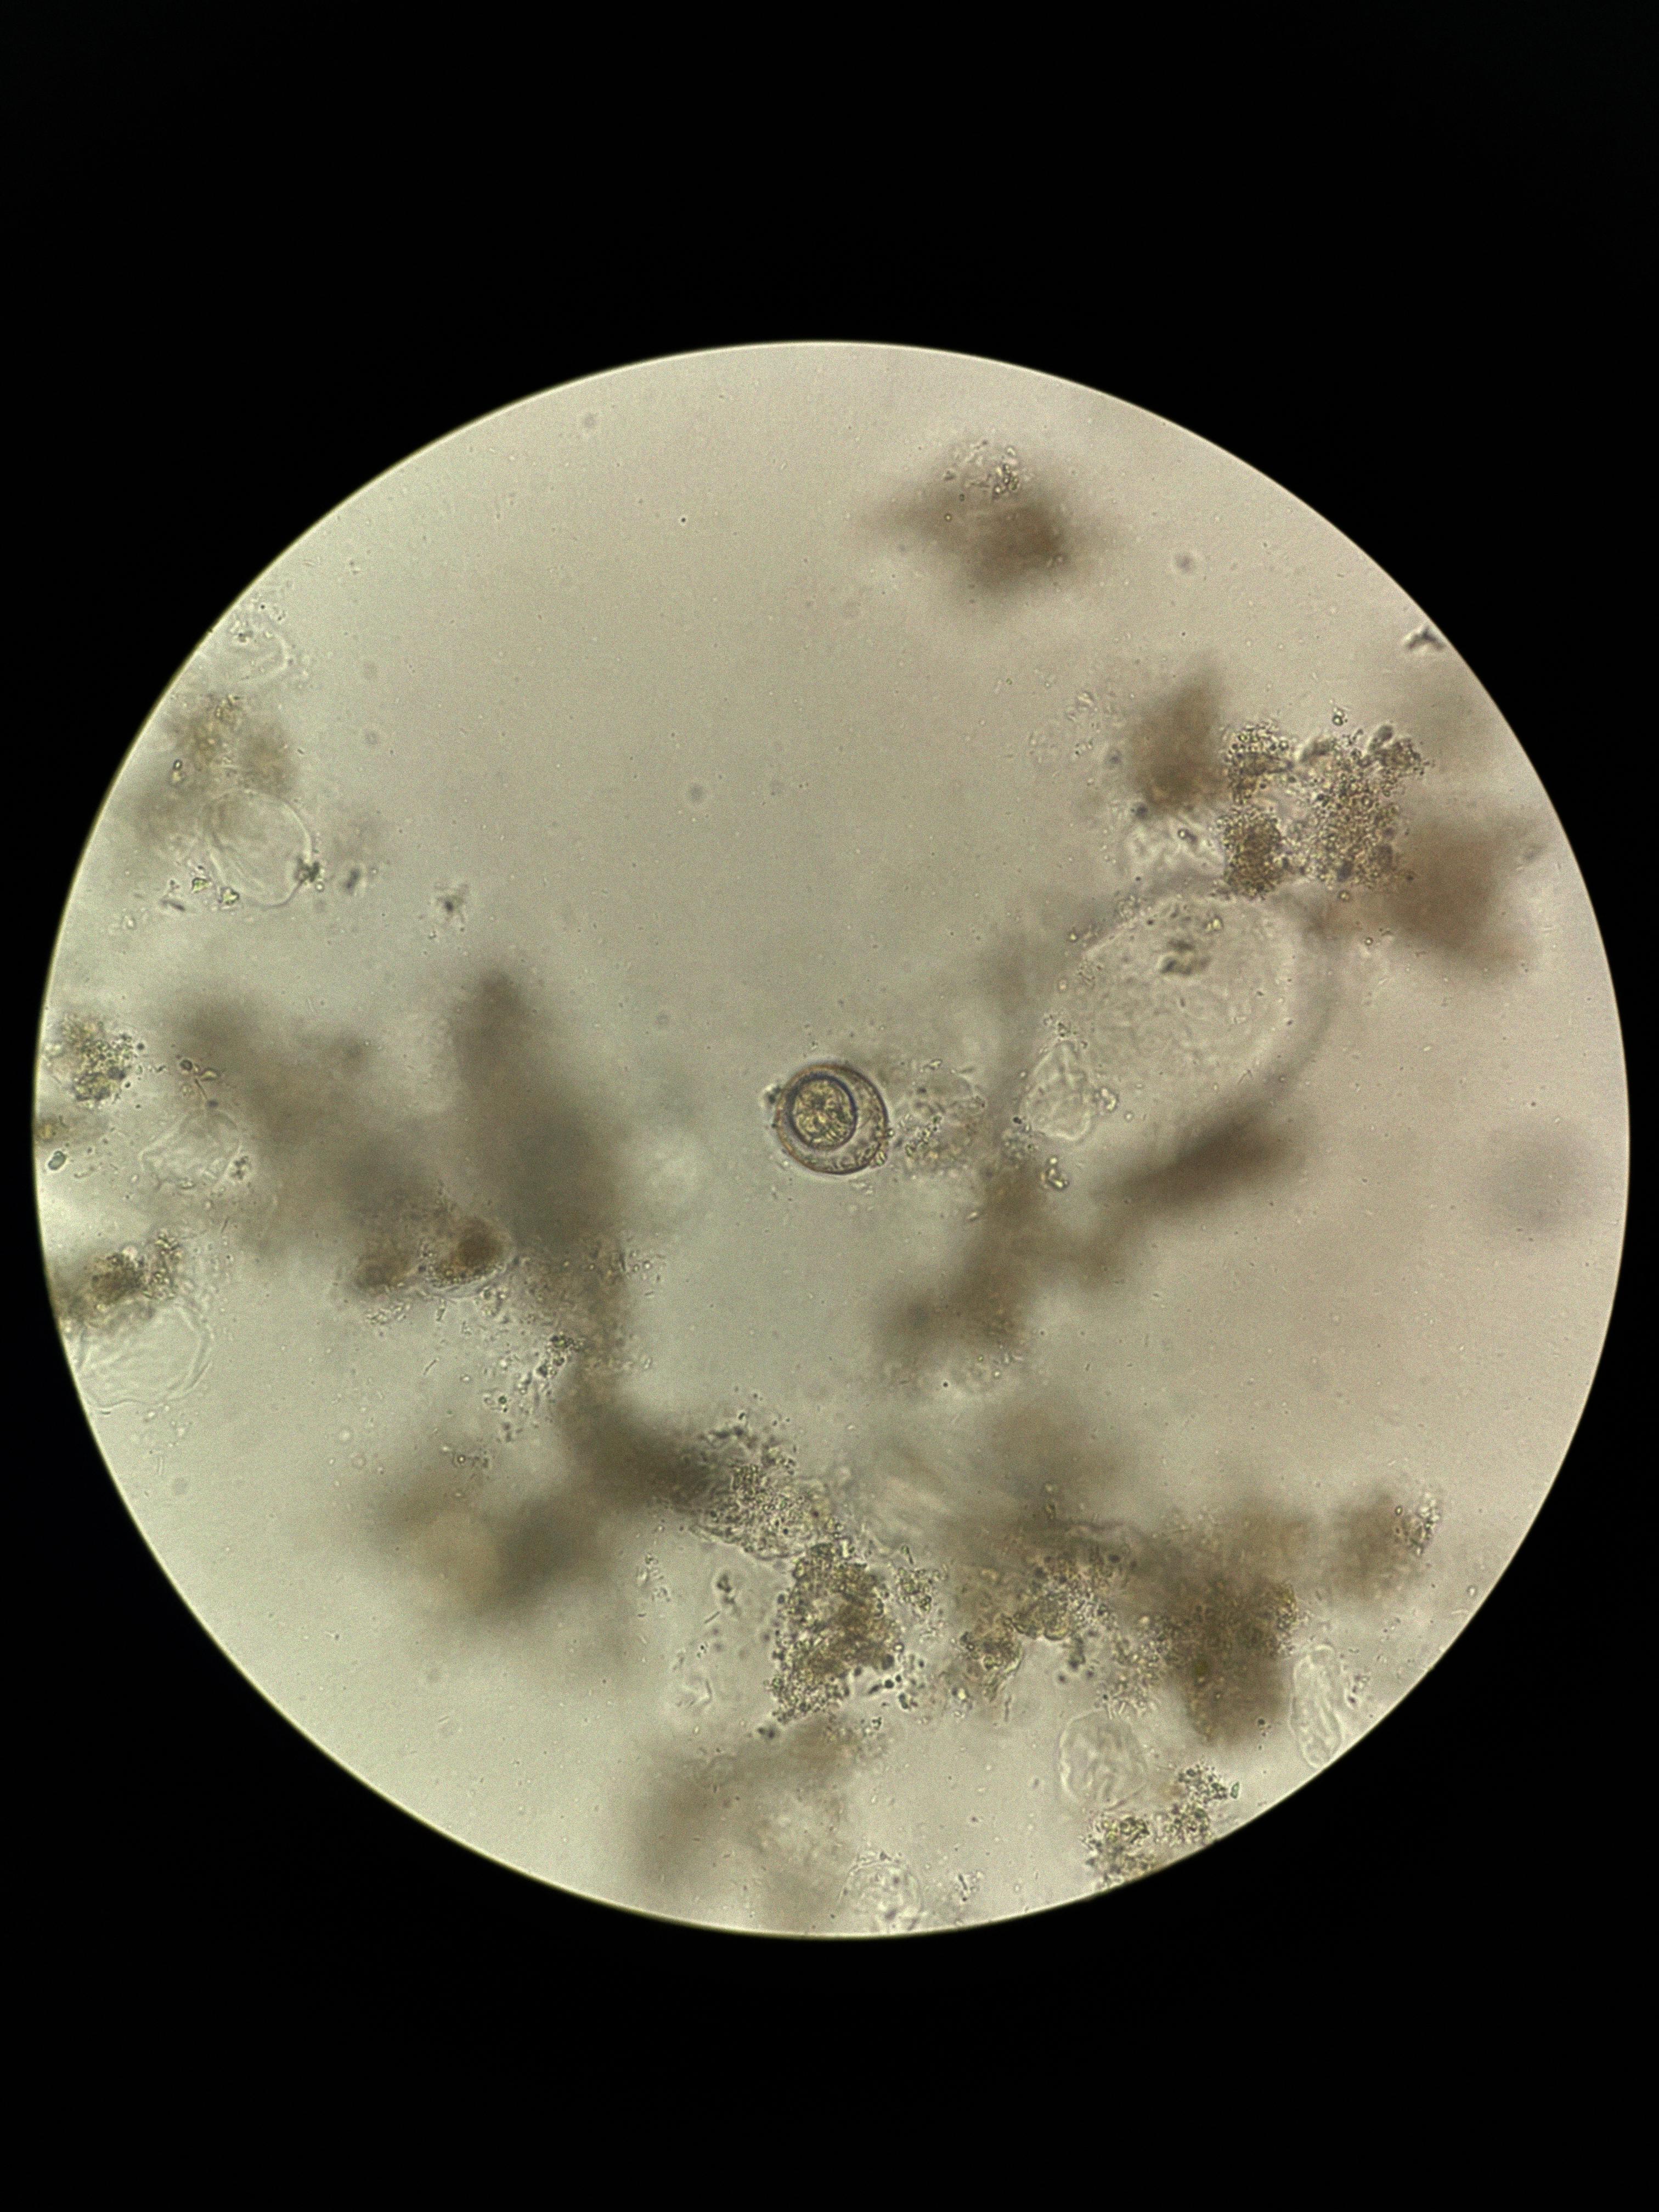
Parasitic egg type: Hymenolepis nana